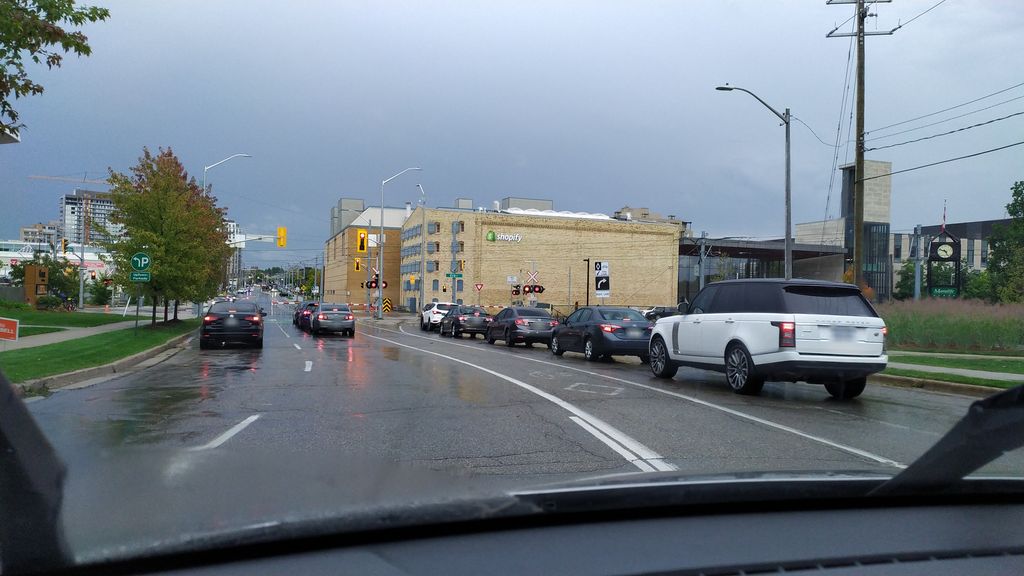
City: kitchener-waterloo